Field crop: maize
Growth stage: 1
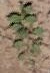
Species: convolvulus